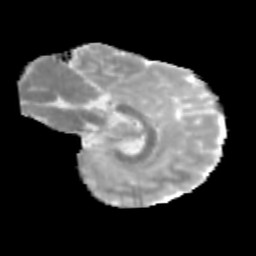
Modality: MD
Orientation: sagittal
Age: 9
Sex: male
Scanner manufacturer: siemens
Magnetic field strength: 3 T
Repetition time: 3.8 s
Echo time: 0.07 s